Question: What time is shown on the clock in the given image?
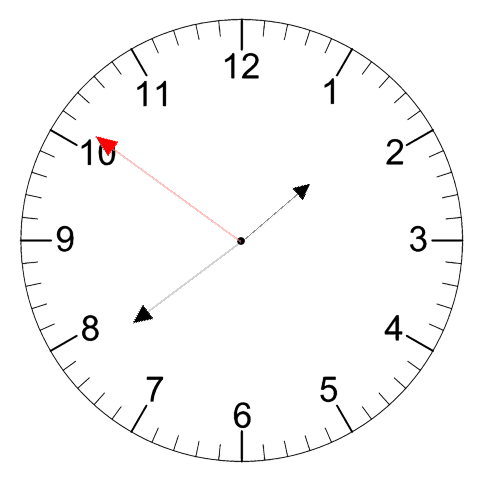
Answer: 01:38:51